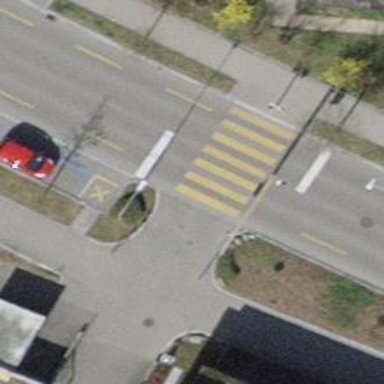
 including zebra markings for pedestrians."